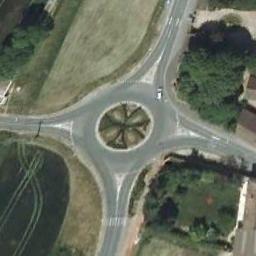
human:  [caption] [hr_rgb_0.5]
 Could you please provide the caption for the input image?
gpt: The roundabout is on the grass next to trees .

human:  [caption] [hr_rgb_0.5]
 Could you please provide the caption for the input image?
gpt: The roundabout with four exits and entrances is in the clearing and a grove of trees is next to the roundabout .

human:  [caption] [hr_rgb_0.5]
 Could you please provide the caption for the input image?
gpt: There are a car at the roundabout .

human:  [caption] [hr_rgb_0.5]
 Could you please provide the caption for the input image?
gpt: There are several moving vehicles on the road at the roundabout, With some trees and a large lawn around the roundabout .

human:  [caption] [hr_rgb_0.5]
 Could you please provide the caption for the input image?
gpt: There are some green trees beside the roundabout .